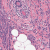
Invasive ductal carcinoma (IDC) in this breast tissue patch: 0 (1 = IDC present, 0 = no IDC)